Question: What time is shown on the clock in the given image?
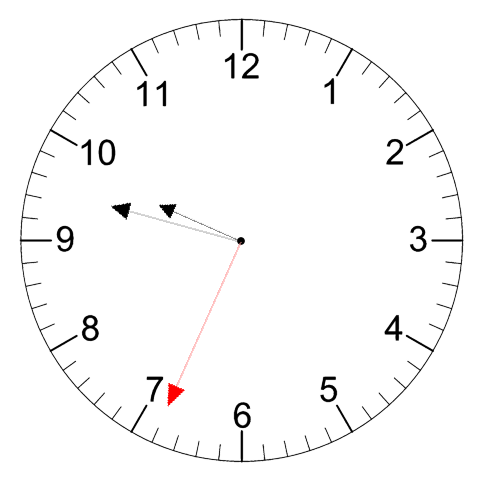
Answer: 09:47:34